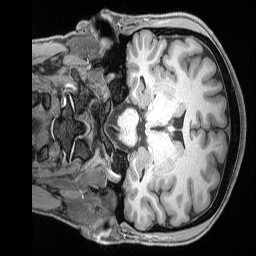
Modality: T1w
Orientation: coronal
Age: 30
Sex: male
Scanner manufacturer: siemens
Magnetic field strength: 3 T
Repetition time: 2.17 s
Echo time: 0.00169 s